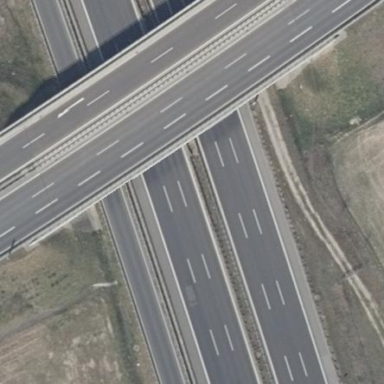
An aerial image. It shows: Bridge with beam structure.